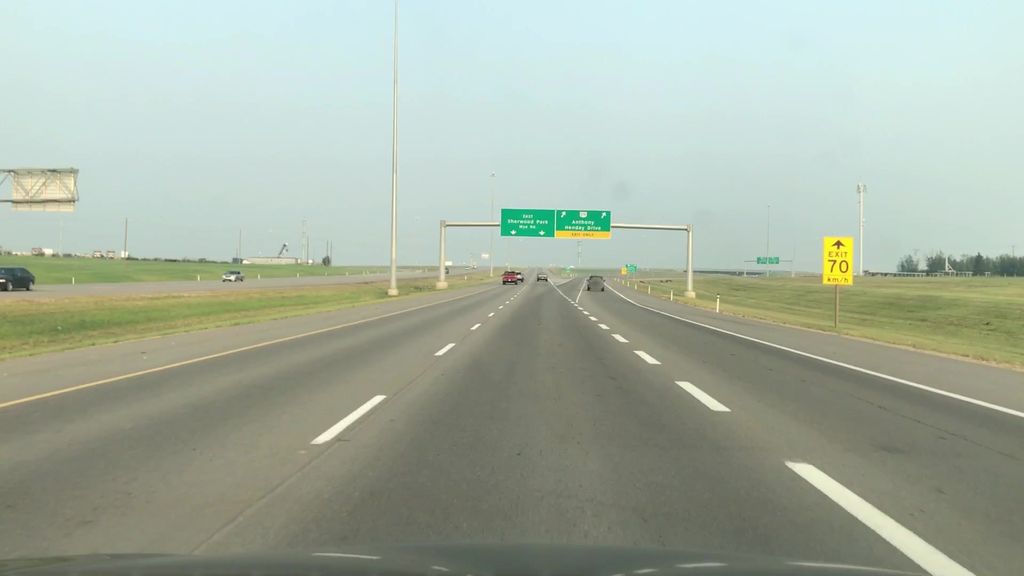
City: edmonton